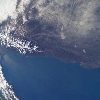
Label: water